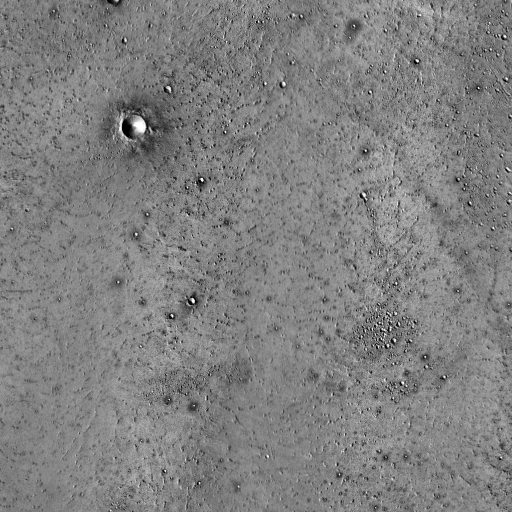
Crater classes present: Background, Other, Layered, Secondary